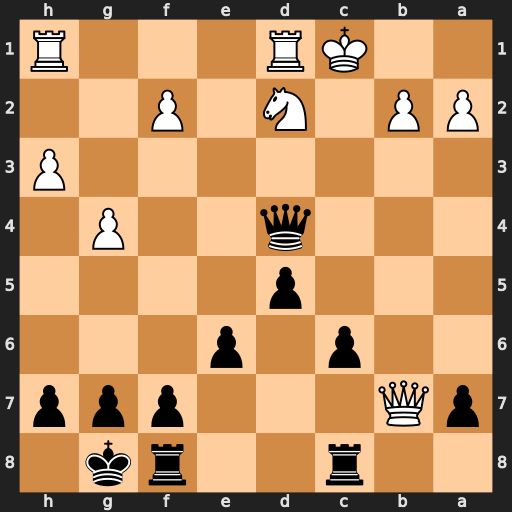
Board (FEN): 2r2rk1/pQ3ppp/2p1p3/3p4/3q2P1/7P/PP1N1P2/2KR3R
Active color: b
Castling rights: -
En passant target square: -
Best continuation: Rb8 Qb3 Rxb3